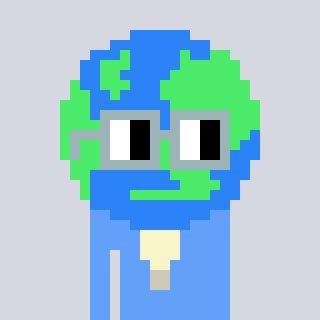
a pixel art character with square dark gray glasses, a earth-shaped head and a blue-colored body on a cool background